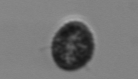
Label: Pseudochattonella_farcimen